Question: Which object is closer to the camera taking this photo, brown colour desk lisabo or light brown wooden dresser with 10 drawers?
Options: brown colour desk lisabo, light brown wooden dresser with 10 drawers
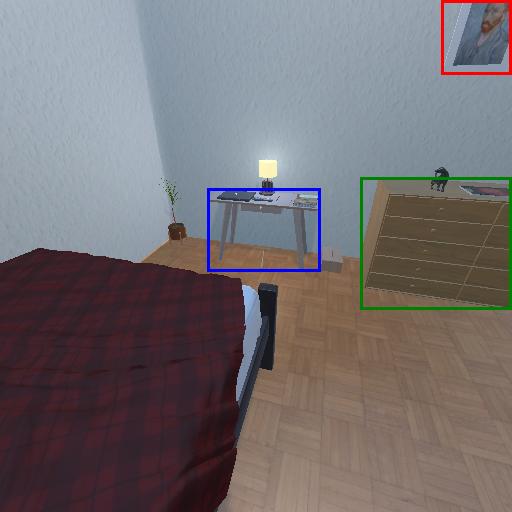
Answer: brown colour desk lisabo